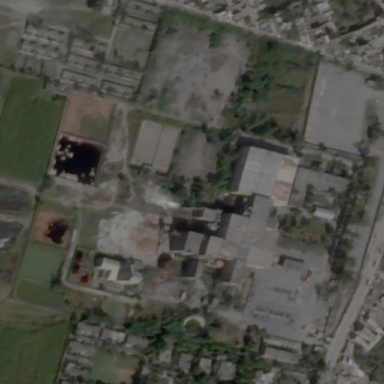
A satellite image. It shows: Industrial area.